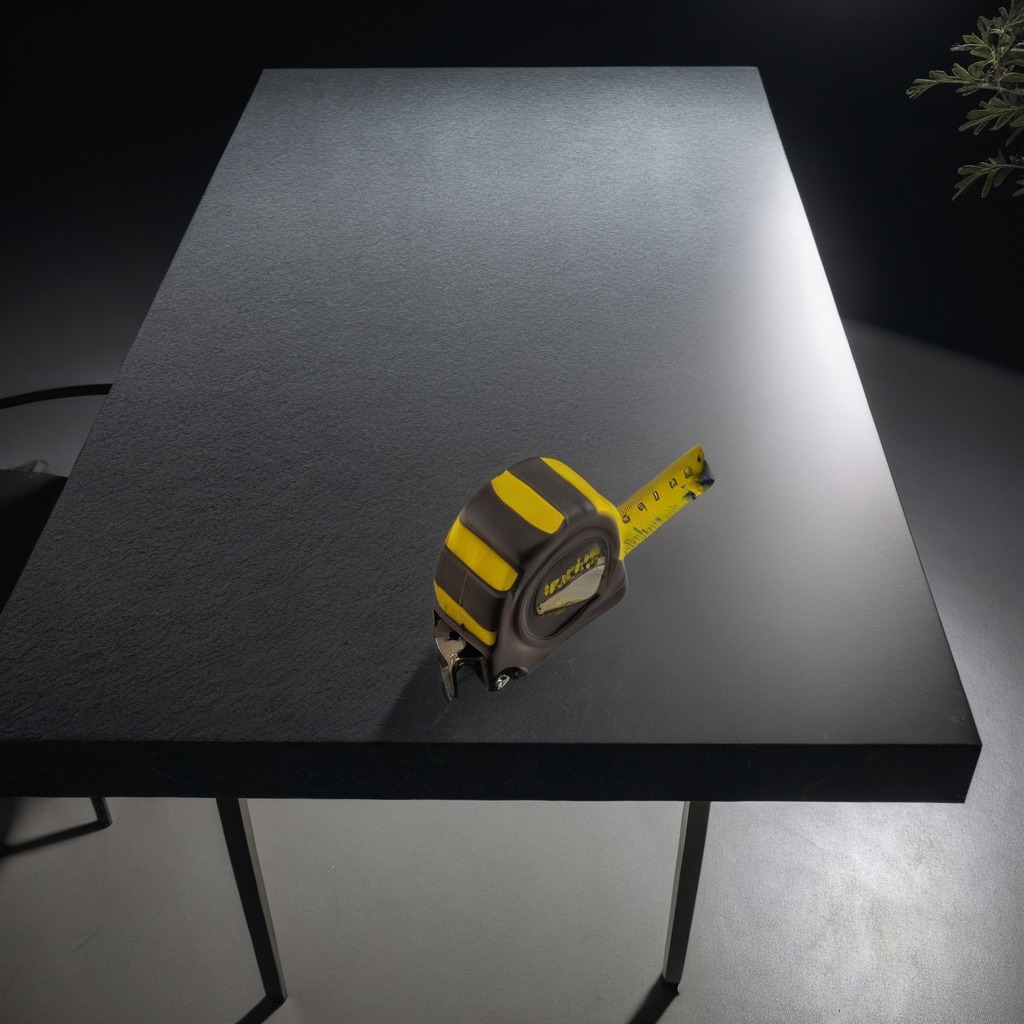
A measuring tape is lying on the clean granite table inside a workshop at night.